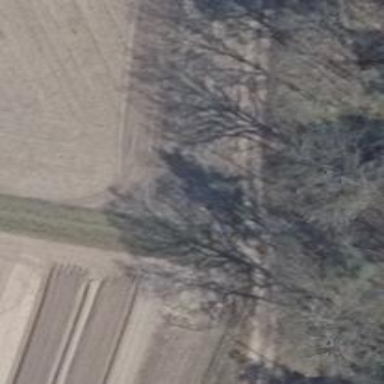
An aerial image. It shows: Sandy track with grade3 tracktype.